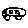
Label: car